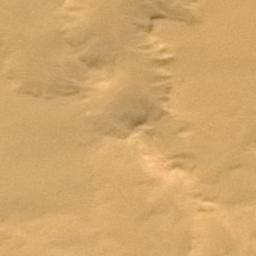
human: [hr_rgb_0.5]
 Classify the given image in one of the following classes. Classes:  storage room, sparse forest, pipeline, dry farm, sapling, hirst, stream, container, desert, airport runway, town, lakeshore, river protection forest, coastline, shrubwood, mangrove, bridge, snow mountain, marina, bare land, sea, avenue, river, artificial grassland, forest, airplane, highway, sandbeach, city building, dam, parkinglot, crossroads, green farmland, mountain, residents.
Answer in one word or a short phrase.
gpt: desert